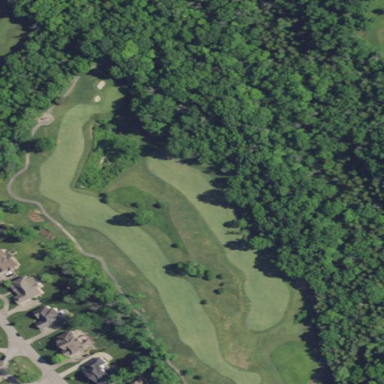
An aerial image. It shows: Golf course surrounded by greenery.